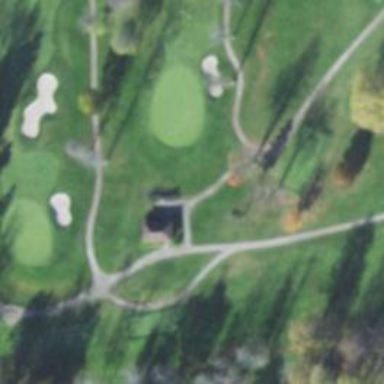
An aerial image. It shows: Path designated for golf carts.